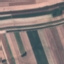
Land use / land cover: AnnualCrop